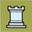
Piece: wR